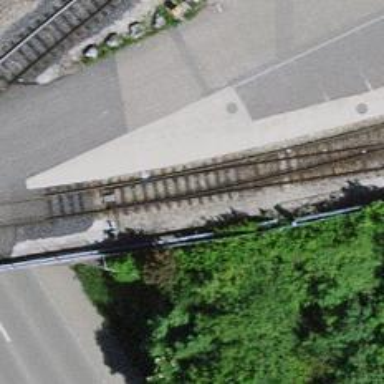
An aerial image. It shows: Railway switch.